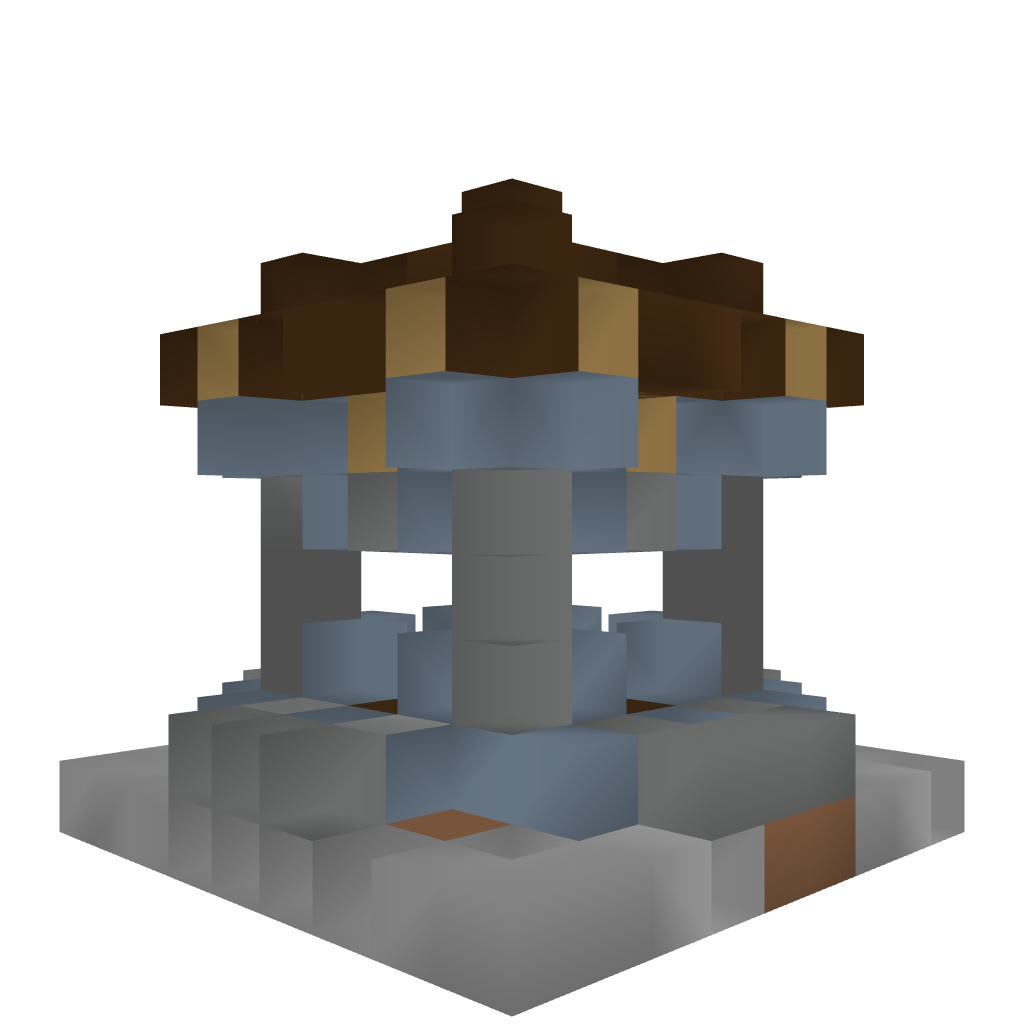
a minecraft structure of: HealingShrine 1